Question: What is the correct way to implement the View Control ( from the below screenshot taken from <URL>:

I found <URL> but when I tried to replicate it, I noticed that methods like:
are already deprecated.
So how should I implement it? I thought at first that <URL> but I see apparently that it's not exactly the same
and can I still use ActionBar or should I better move to use <URL>
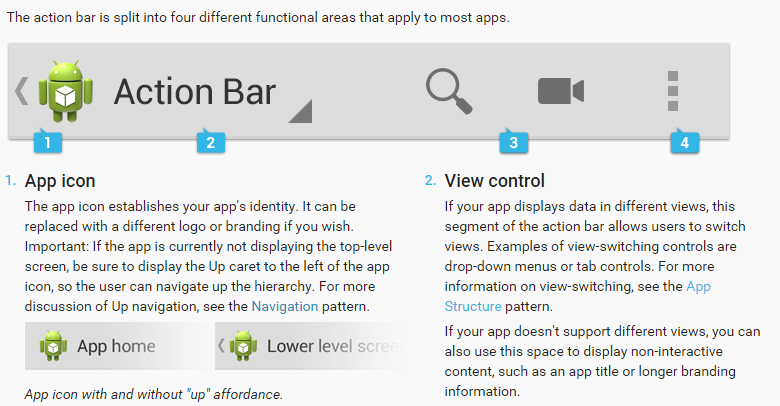
Answer: As you rightly said, the 'setNavigationMode()' method is now considered . To get the spinner in API 21, you need to use the 'Toolbar' in this way:
'''
<android.support.v7.widget.Toolbar
android:id="@+id/toolbar_actionbar"
android:layout_height="?attr/actionBarSize"
android:layout_width="match_parent"
android:background="?attr/colorPrimary">
<Spinner
android:id="@+id/spinner_toolbar"
android:layout_width="wrap_content"
android:layout_height="wrap_content" />
</android.support.v7.widget.Toolbar
'''
Add the above code to your 'Activity''s layout. To set up the 'Toolbar' in this 'Activity', you need to do this:
'''
@Override
public void onCreate(Bundle savedInstanceState) {
super.onCreate(savedInstanceState);
setContentView(R.layout.activity_layout);
Toolbar toolbar = (Toolbar) findViewById(R.id.toolbar_actionbar);
setSupportActionBar(toolbar);
}
'''
Try this. This will work.